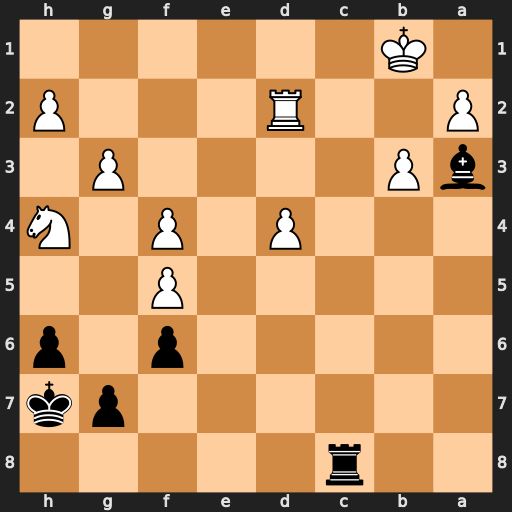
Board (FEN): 2r5/6pk/5p1p/5P2/3P1P1N/bP4P1/P2R3P/1K6
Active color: b
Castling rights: -
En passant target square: -
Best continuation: Rc1#